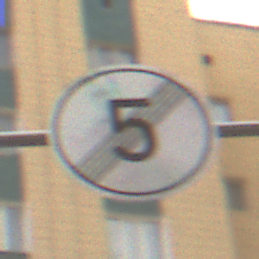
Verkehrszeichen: EndeGeschwindigkeit5
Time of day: MorningAfternoon
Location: Outdoor (Urban)
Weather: Overcast
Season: NotSpecified
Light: Natural